Question: The response is an html page, with "Error" within the title element, accompanied by an unordered list of errors.
Below checks to see if the page title is "Error", if so, then grab the first error message in the unordered list, and pass it into the displayAjaxMessage function.
It returns an error: Uncaught TypeError: Object # has no method 'match' on the following line:
'''
if (html.match(/<title>Error<\/title>/))
$("#profile-edit-form").validate({
submitHandler: function () {
$.ajax({
url: $("#profile-edit-form").attr("action"),
data: $("#profile-edit-form").serialize(),
dataType: "html",
type: 'POST',
error: function (jqXHR, textStatus, errorThrown) {
displayAjaxMessage("Sorry, there was an error logging in, please try again.");
},
success: function (html, textStatus, jqXHR) {
if (html.match(/<title>Error<\/title>/)) {
var error = $(html).find('ul li:first').text();
if (error == "The password you submitted was not correct") {
var error_msg = "<p>The password is incorrect</p>";
displayAjaxMessage("The password you submitted was not correct", "#profile-edit-form-response");
$('#error-modal').modal('show');
$('.error-modal-message').show().html(error_msg);
} else if (error == "You must submit your username and password") {
displayAjaxMessage("You must submit your username and password.");
}
} else {
$('#profile-updated-modal').modal('show');
}
}
});
}
});
'''

HEADER:
'''
Request URL:http://misn003.dev/en/
Request Method:POST
Status Code:200 OK
Request Headersview source
Accept:text/html, */*; q=0.01
Accept-Encoding:gzip,deflate,sdch
Accept-Language:en-US,en;q=0.8,es;q=0.6
Connection:keep-alive
Content-Length:384
Content-Type:application/x-www-form-urlencoded; charset=UTF-8
Cookie:exp_perpage=50; PHPSESSID=ssrj2ld6ns51nhkbu3ndj1sre5; exp_last_visit=<PHONE>; exp_last_activity=<PHONE>; exp_expiration=<PHONE>; exp_anon=1; exp_stashid=a%3A2%3A%7Bs%3A2%3A%22id%22%3Bs%3A40%3A%2292de251be3920633cbb7b9988b1ff912b76d3396%22%3Bs%3A2%3A%22dt%22%3Bi%3A1386726421%3B%7D; exp_tracker=a%3A3%3A%7Bi%3A0%3Bs%3A12%3A%22profile%2Fedit%22%3Bi%3A1%3Bs%3A28%3A%22recipes%2Fview%2Fchicken-tostada%22%3Bi%3A2%3Bs%3A12%3A%22profile%2Fedit%22%3B%7D; exp_sessionid=58ebdf48291051d68fa40842a273d13f4be36f30
Host:misn003.dev
Origin:http://misn003.dev
Referer:http://misn003.dev/en/profile/edit
User-Agent:Mozilla/5.0 (Macintosh; Intel Mac OS X 10_8_4) AppleWebKit/537.36 (KHTML, like Gecko) Chrome/31.0.1650.63 Safari/537.36
X-Requested-With:XMLHttpRequest
Form Dataview sourceview URL encoded
XID:f09c8a4d69001b422f6208a840452c130cf3f789
ACT:75
RET:http://misn003.dev/en/profile/edit
return:
params_id:KPfnEOQIeFiLcGIbulRdhGsGy
site_id:1
first_name:Chuck
last_name:Norris
username:chuck@gmail.com
street_address:123 Main St
city:Walnut Creek
state:Alaska
zip_code:90120
optin-checkbox:on
optin:Y
phone_number:<PHONE>
password:
password:pl
password_confirm:
Response Headersview source
Cache-Control:no-cache, must-revalidate
Connection:Keep-Alive
Content-Length:1638
Content-Type:text/html
Date:Wed, 11 Dec 2013 02:39:40 GMT
Expires:Sat, 26 Jul 1997 05:00:00 GMT
Keep-Alive:timeout=5, max=100
Pragma:no-cache
Server:Apache/2.2.22 (Unix) DAV/2 PHP/5.4.17 mod_ssl/2.2.22 OpenSSL/0.9.8x
Set-Cookie:exp_sessionid=58ebdf48291051d68fa40842a273d13f4be36f30; expires=Wed, 11-Dec-2013 04:39:40 GMT; path=/
X-EEXID:e7ded3ff5760cd83c30d126f12723a915de3453c
X-Powered-By:PHP/5.4.17
'''
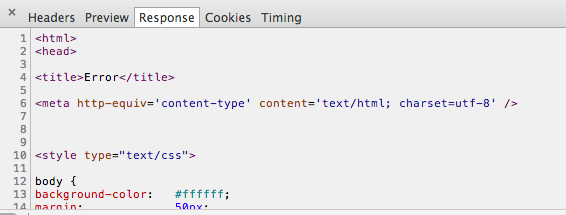
Answer: Somehow jQuery seems to be parsing your response to an object instead of sending the response as a string to your success handler. So try setting the 'dataType: "html"' option in the ajax request.